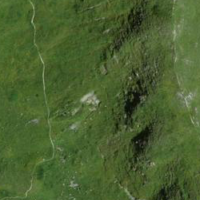
EUNIS habitat code: 26
Species observed at this site:
Euthystira brachyptera